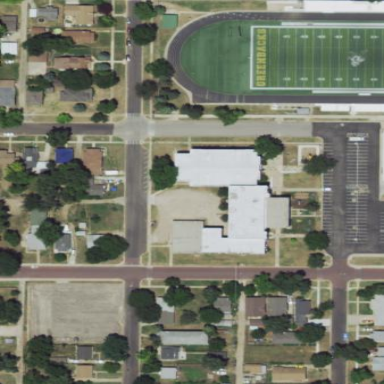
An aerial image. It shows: School building.